RGB frame:
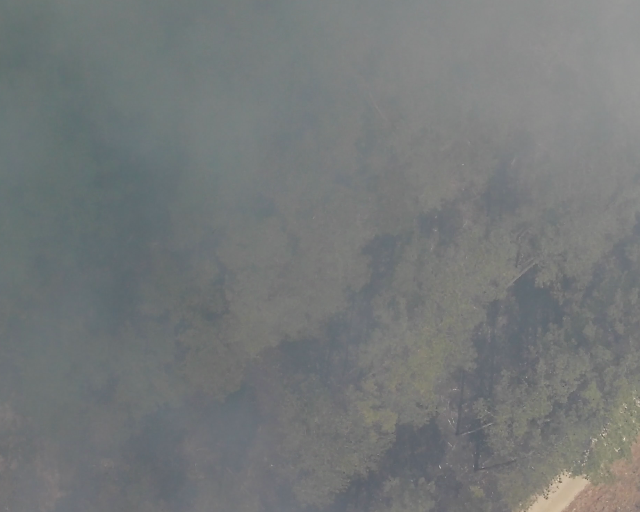
Thermal frame:
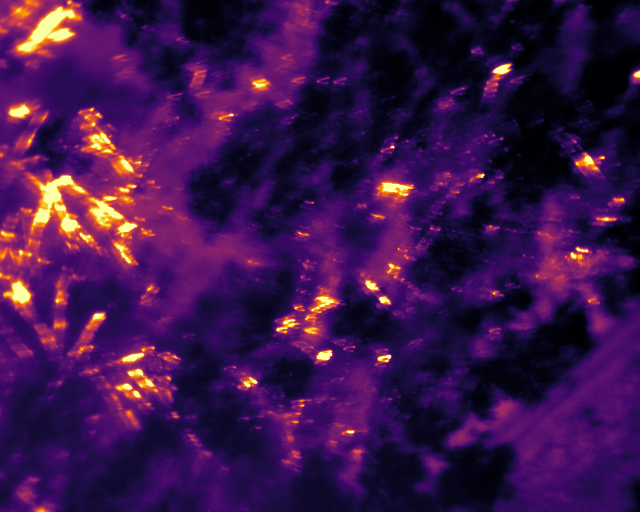
Captured: 2026-02-27 02:41:45
Pixels at or above 80 °C: 2260 (fraction of frame: 0.006897)